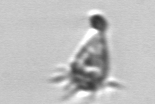
Label: Paratontonia_gracillima